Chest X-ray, PA view. Patient: 21 years old, sex M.
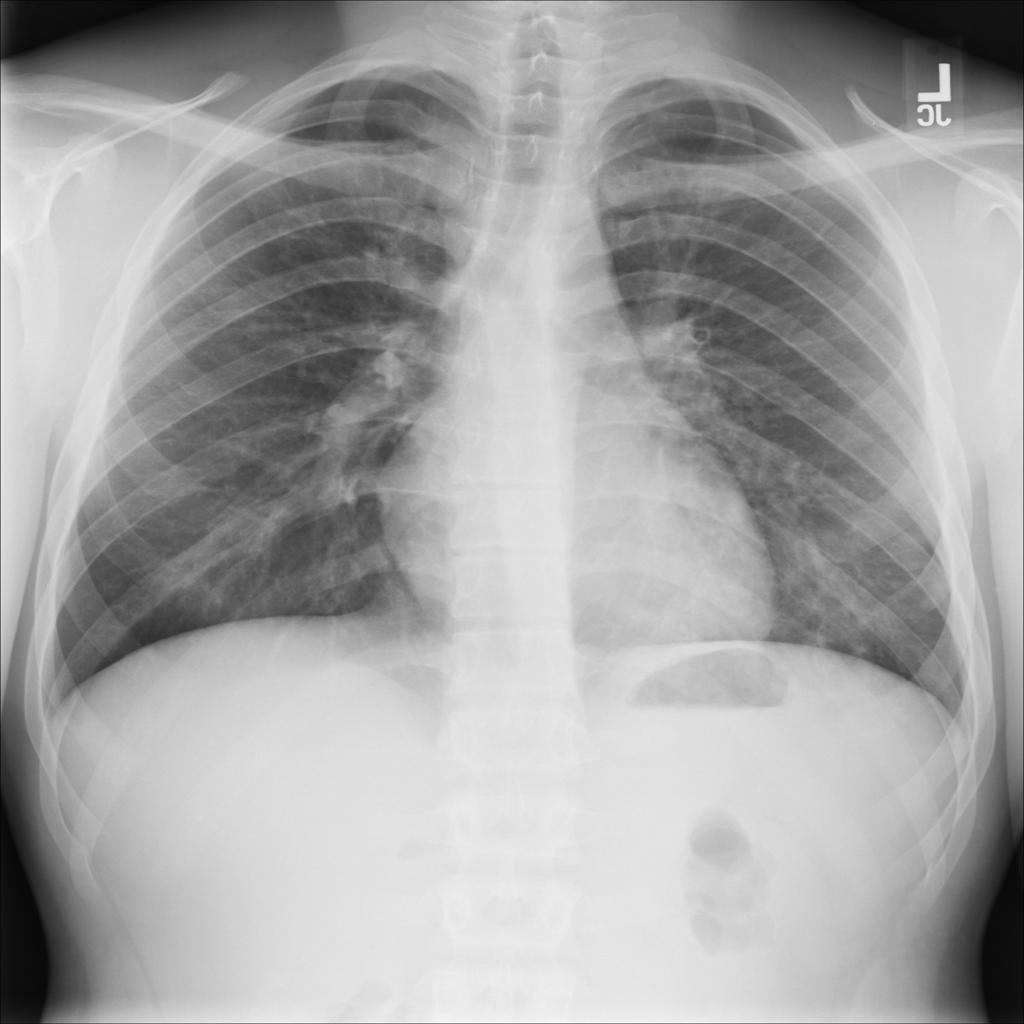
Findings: No Finding